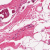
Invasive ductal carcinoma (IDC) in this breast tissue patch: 0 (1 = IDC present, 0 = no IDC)